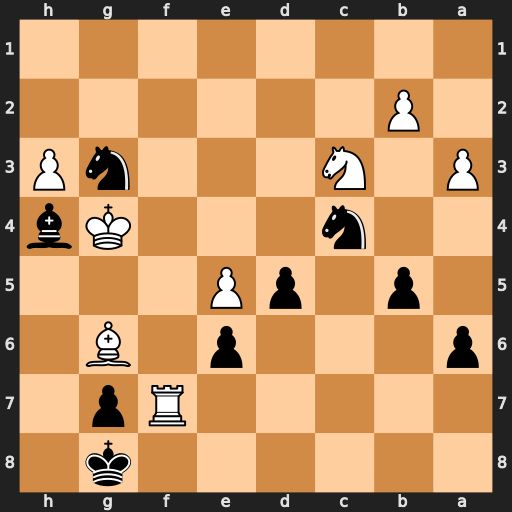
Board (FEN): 6k1/5Rp1/p3p1B1/1p1pP3/2n3Kb/P1N3nP/1P6/8
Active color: b
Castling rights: -
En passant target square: -
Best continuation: Nxe5+ Kxh4 Nxg6+ Kxg3 Kxf7